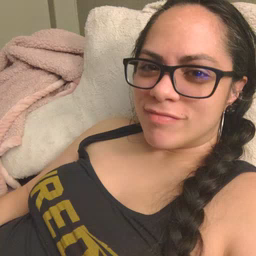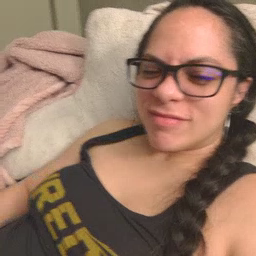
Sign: icecream